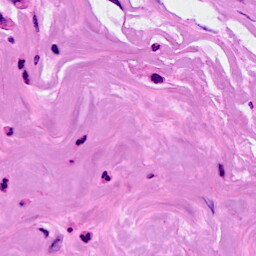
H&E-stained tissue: Breast